Question: I'm trying to discern what kind of control is used in Xcode for the Navigator pane on the left hand side (see image below).

Essentially, this functions as a segmented control but the style differs from the standard 'NSSegmentStyle' enums.
Is this a 'UISegmentedControl' subclassed to do its own drawing, or is there another type of control that could be used here instead?
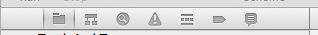
Answer: Investigating with the <URL> with the following key observations:
- <URL>